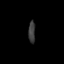
Tissue: skin
Cell type: Epithelial cells
Senescence score: 0.2848
Nuclear area (px): 149
Mean DAPI intensity: 57.946